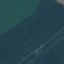
Land use / land cover: AnnualCrop